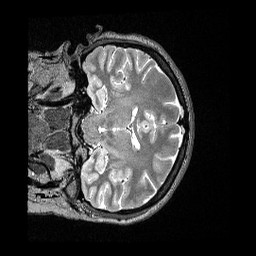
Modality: T2w
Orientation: coronal
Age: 29
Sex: female
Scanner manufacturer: siemens
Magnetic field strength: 3 T
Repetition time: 3.2 s
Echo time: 0.479 s